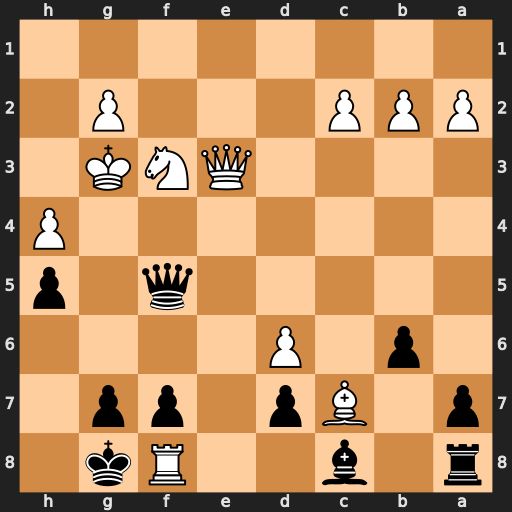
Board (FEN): r1b2Rk1/p1Bp1pp1/1p1P4/5q1p/7P/4QNK1/PPP3P1/8
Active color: b
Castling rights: -
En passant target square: -
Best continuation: Kxf8 Qe7+ Kg8 Qe8+ Kh7 Ng5+ Kg6